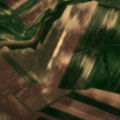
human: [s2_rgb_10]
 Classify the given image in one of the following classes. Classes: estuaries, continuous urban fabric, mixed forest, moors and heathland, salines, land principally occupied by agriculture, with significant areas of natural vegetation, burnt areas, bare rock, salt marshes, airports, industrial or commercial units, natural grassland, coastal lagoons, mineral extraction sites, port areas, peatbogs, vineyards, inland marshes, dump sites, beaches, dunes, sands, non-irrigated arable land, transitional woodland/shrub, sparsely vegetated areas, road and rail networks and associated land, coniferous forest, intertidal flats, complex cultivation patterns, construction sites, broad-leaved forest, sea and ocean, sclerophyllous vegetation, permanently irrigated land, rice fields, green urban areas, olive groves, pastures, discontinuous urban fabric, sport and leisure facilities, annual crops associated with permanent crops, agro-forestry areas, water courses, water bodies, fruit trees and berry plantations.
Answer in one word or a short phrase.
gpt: non-irrigated arable land, land principally occupied by agriculture, with significant areas of natural vegetation